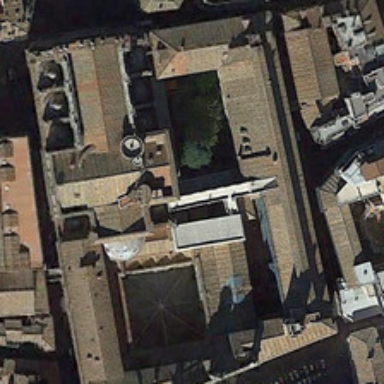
Many cars are near a church surrounded by several buildings .